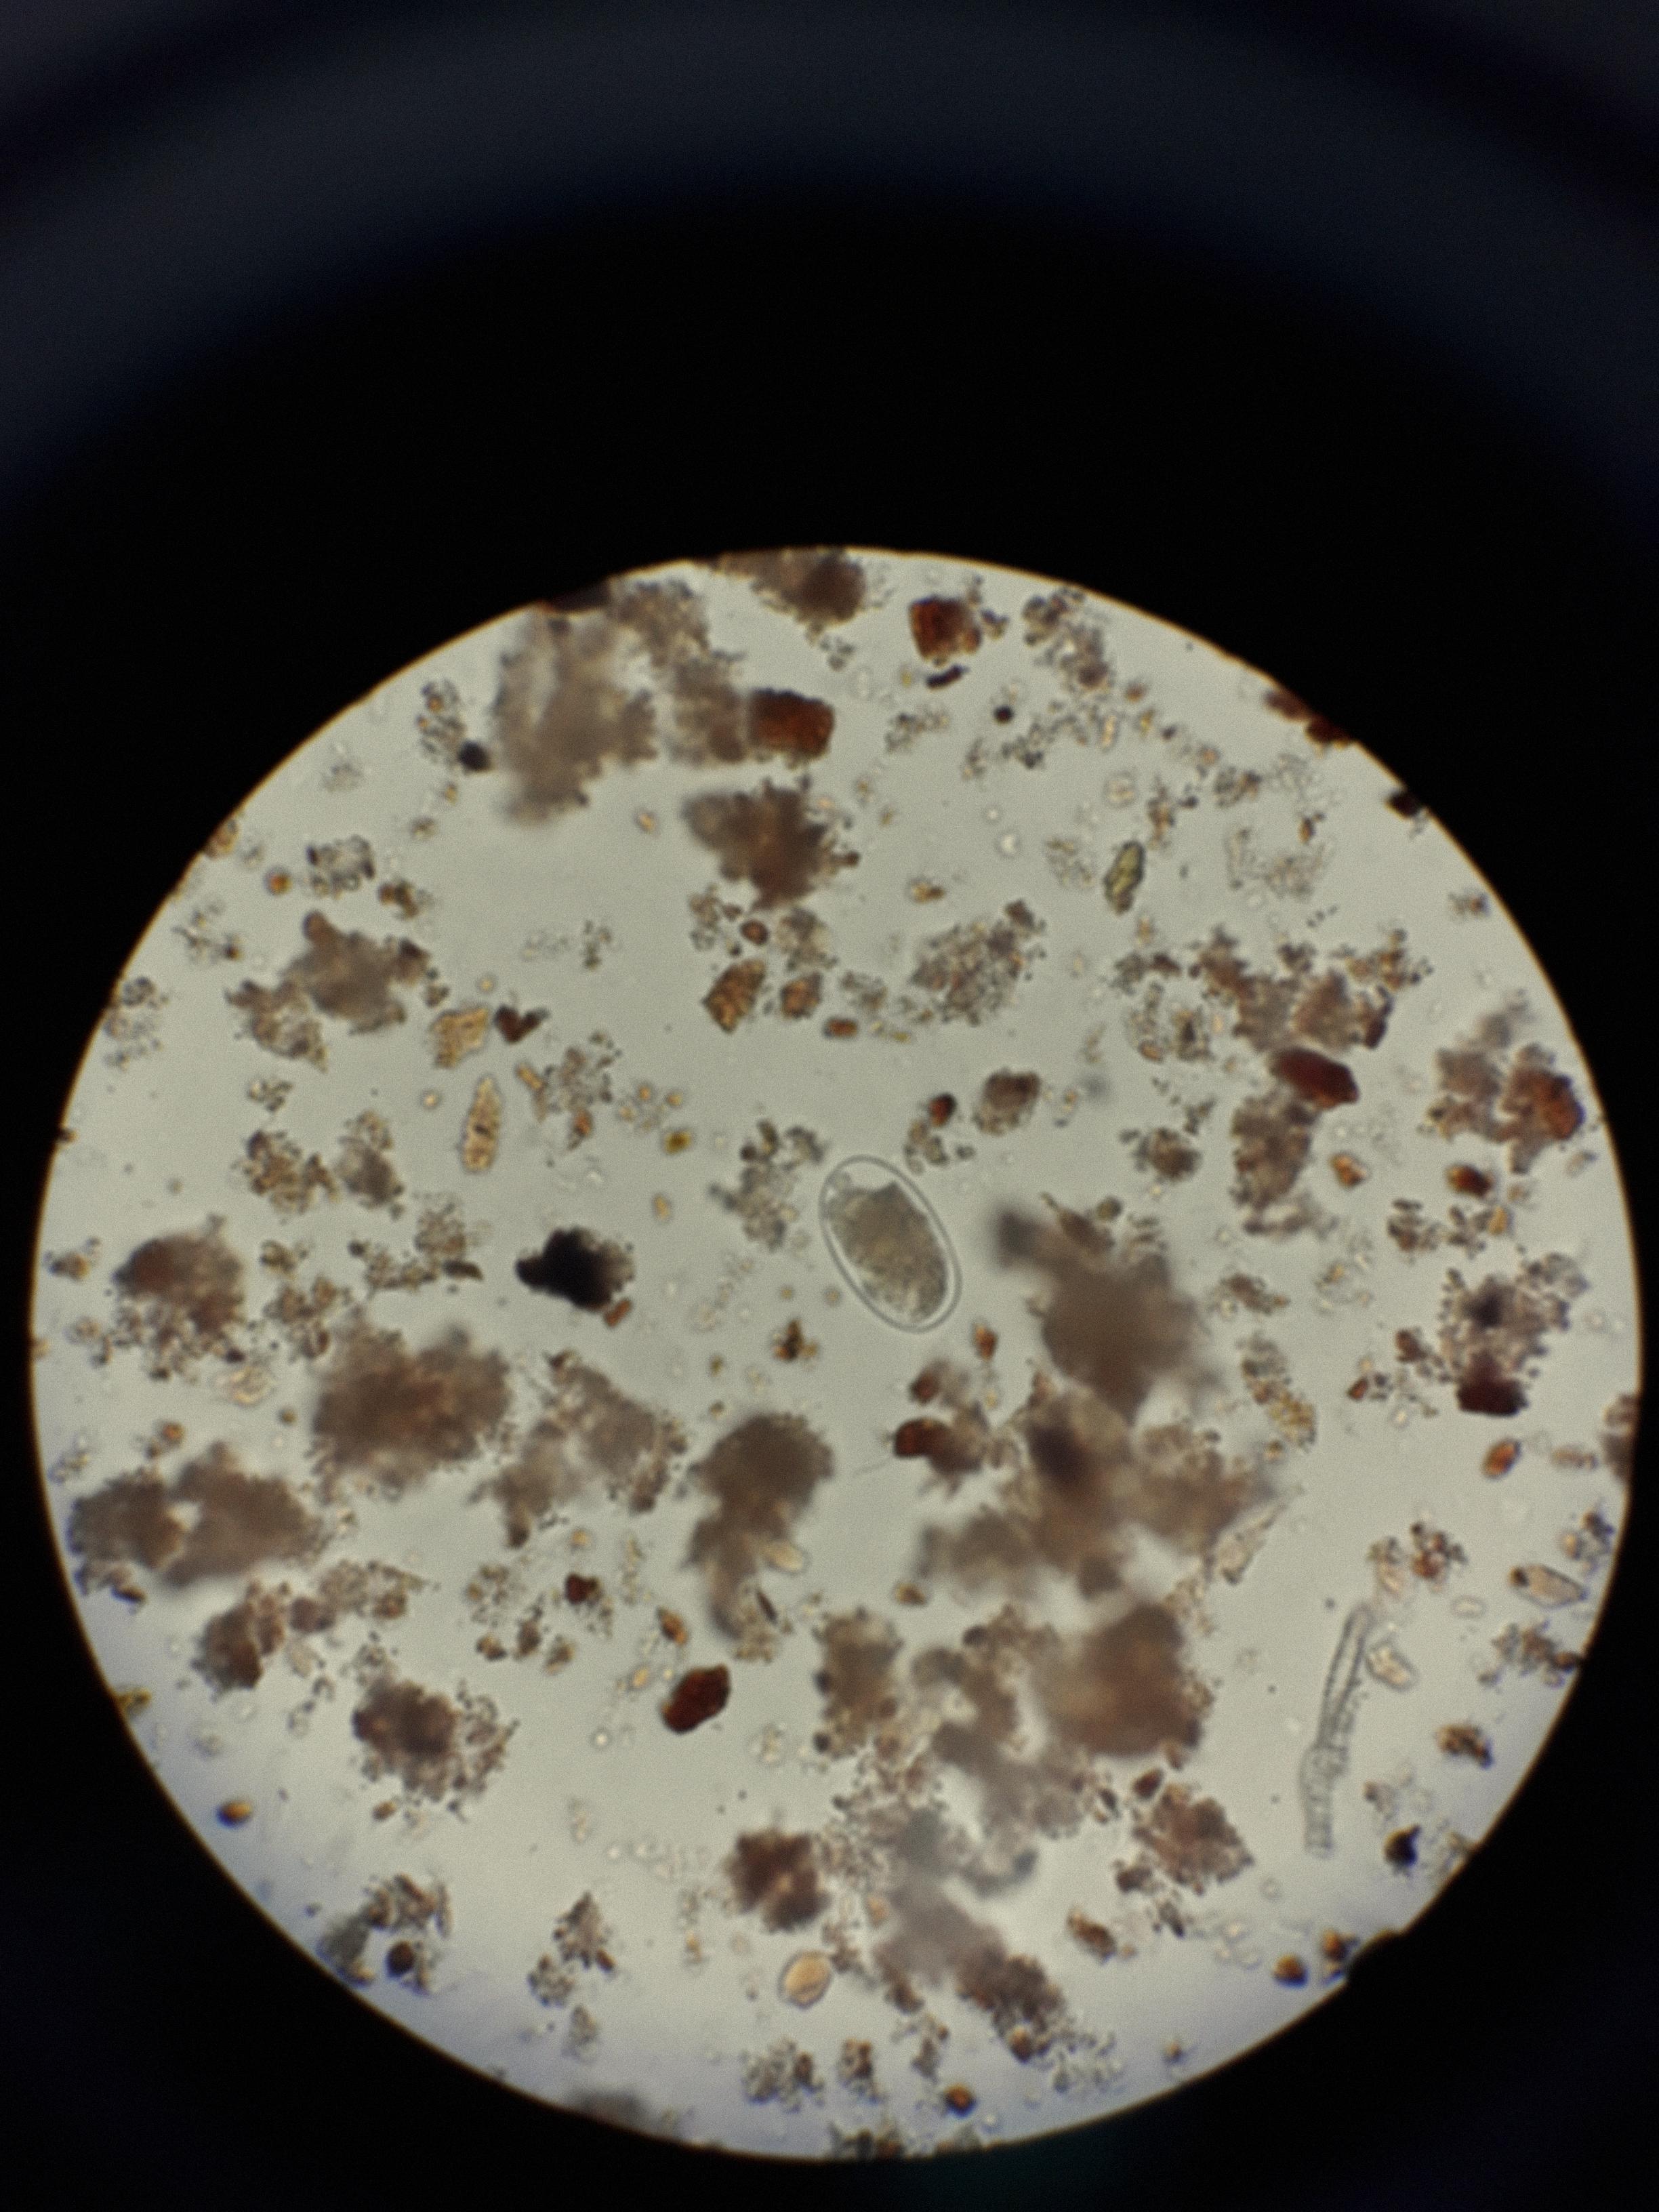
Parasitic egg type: Hookworm egg